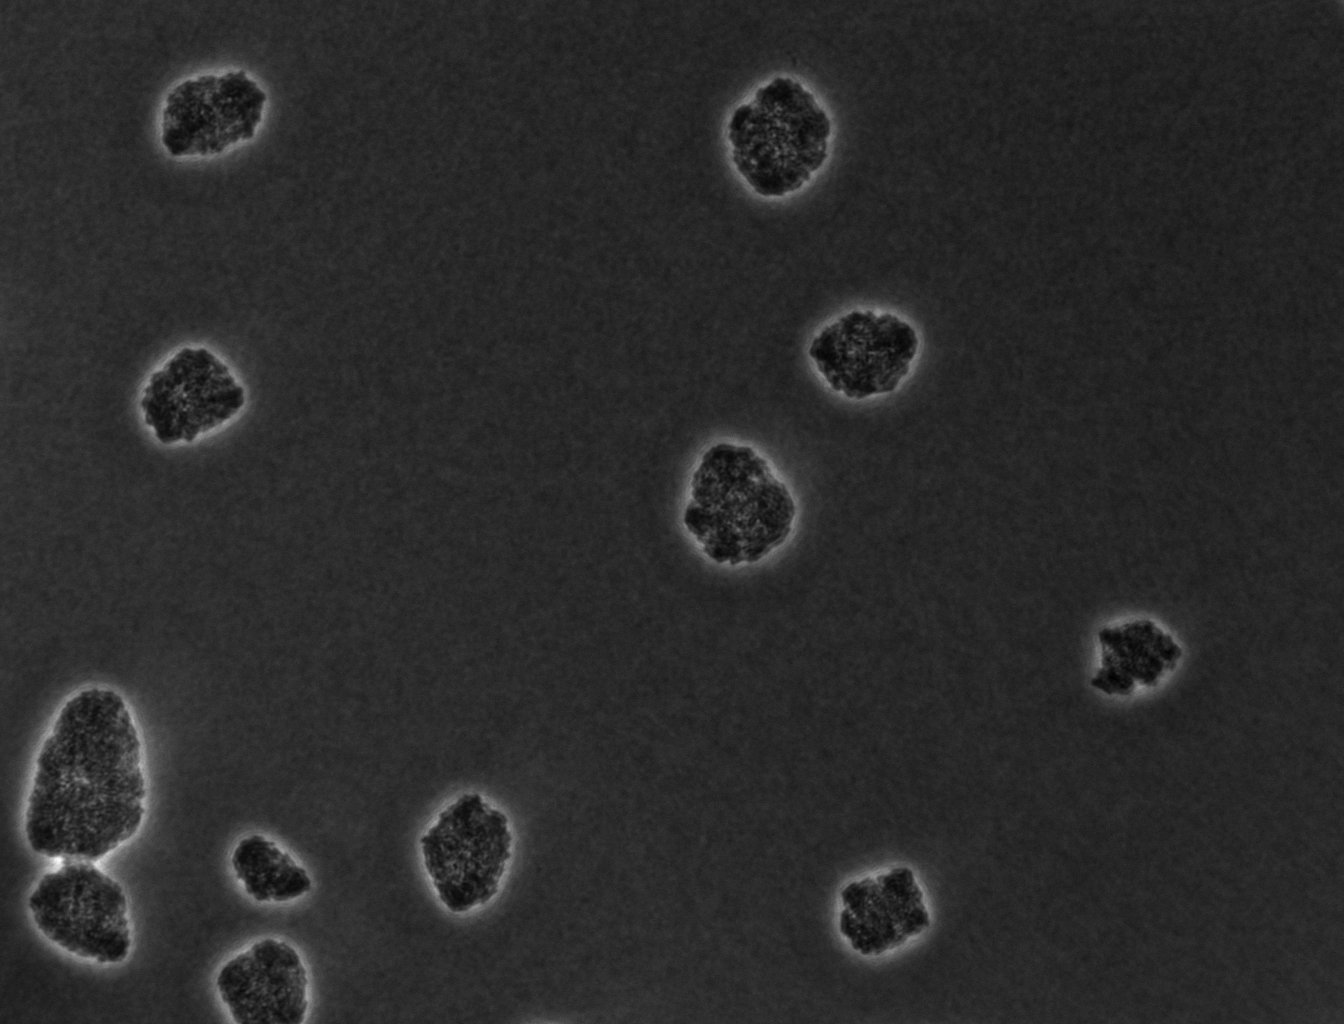
Phase contrast microscopy, 20x objective, 5 h incubation